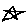
Label: star